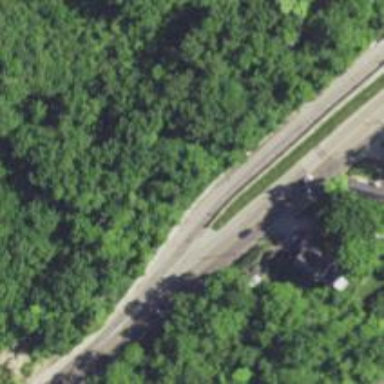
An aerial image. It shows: Trunk link highway.